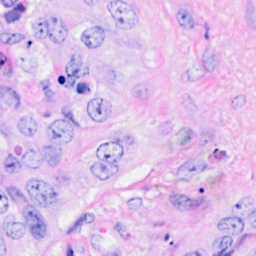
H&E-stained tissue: Breast